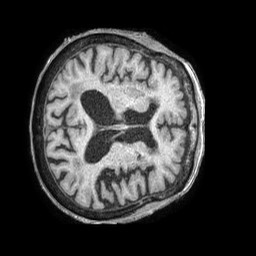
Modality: T1w
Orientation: axial
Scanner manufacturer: philips
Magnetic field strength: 1.5 T
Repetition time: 0.007866 s
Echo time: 0.00365 s